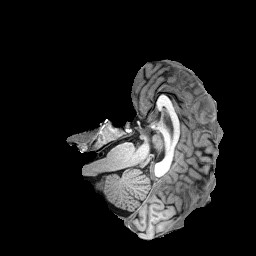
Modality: T1w
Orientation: axial